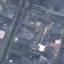
Land use / land cover class: Industrial